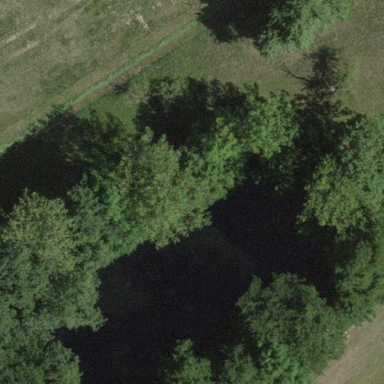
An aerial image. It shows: Pond surrounded by natural water.